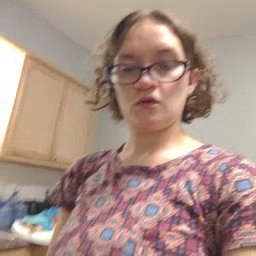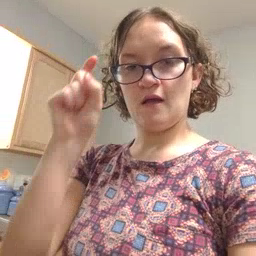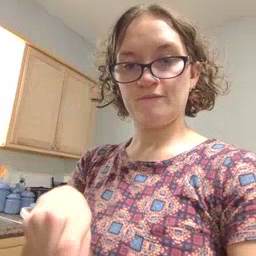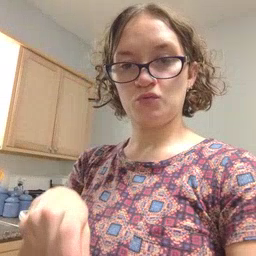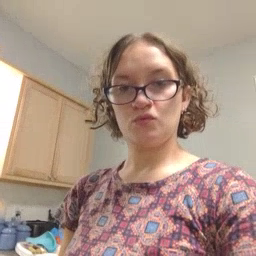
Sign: haveto